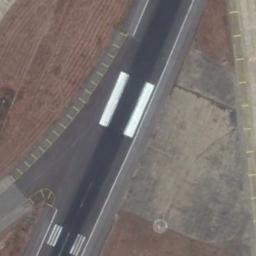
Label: runway